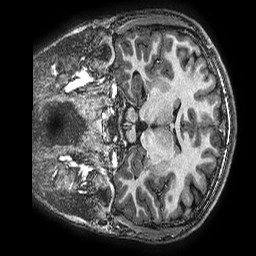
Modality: T1w
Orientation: coronal
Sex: male
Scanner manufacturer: ge
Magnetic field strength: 3 T
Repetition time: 0.00766 s
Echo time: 0.003476 s